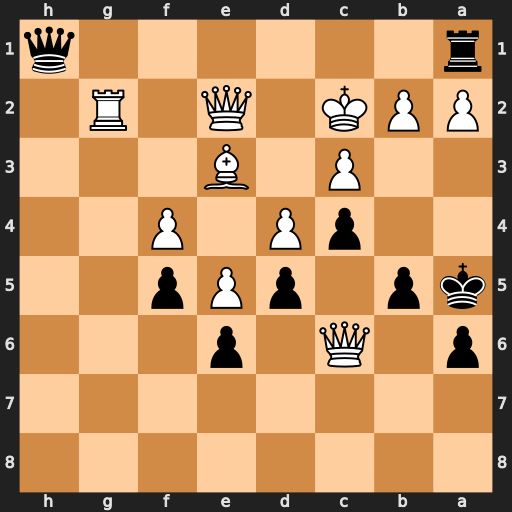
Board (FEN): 8/8/p1Q1p3/kp1pPp2/2pP1P2/2P1B3/PPK1Q1R1/r6q
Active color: b
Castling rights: -
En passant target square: -
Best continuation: Qb1+ Kd2 Qxb2#